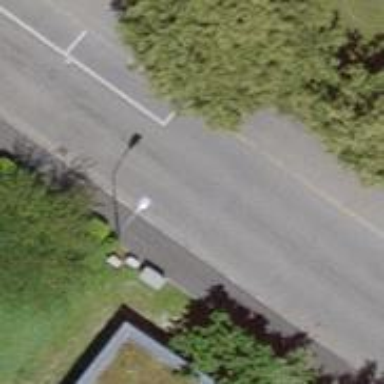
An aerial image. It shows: Residential road with asphalt surface. Both sides have sidewalks.